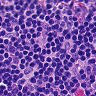
Metastatic tissue present: no